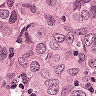
Metastatic tissue present: yes